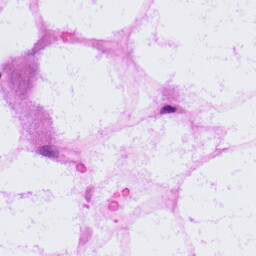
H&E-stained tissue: LymphNode